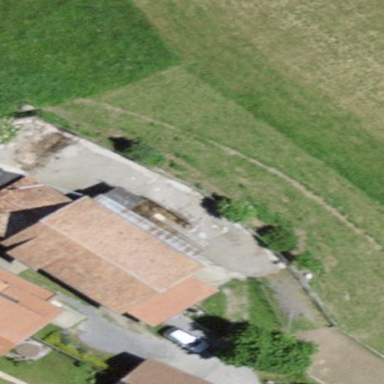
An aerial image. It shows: Barn.